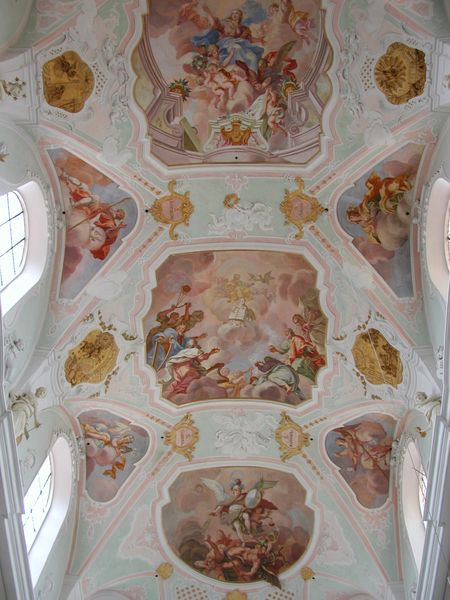
Titel: Deckenfresken in St. Georg
Künstler: Johann Georg Bergmüller
Standort: Ochsenhausen, St. Georg (EU - D - BW)
Schlagwörter: blau, himmel, weiß, wolken, menschen, bunt, fenster, türkis, dach, schloss, malerei, ornament, barock, rahmen, innenraum, kirche, gold, decke, rosa, engel, stuck, gewölbe, kirch, dom, kathedrale, kapelle, heilige, fresko, maria, szenen, fresco, deckenmalerei, frescen, deckenfresko, sotto in su, dechengemälde